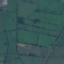
Land use / land cover: Pasture